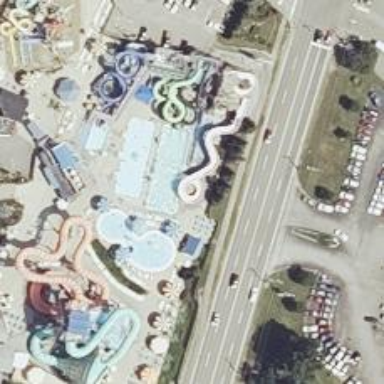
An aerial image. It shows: Water slide attraction.